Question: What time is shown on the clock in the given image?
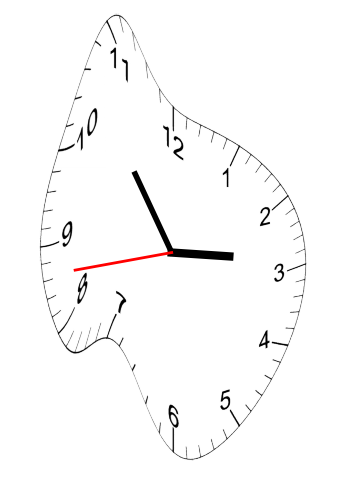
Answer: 02:53:43